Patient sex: M
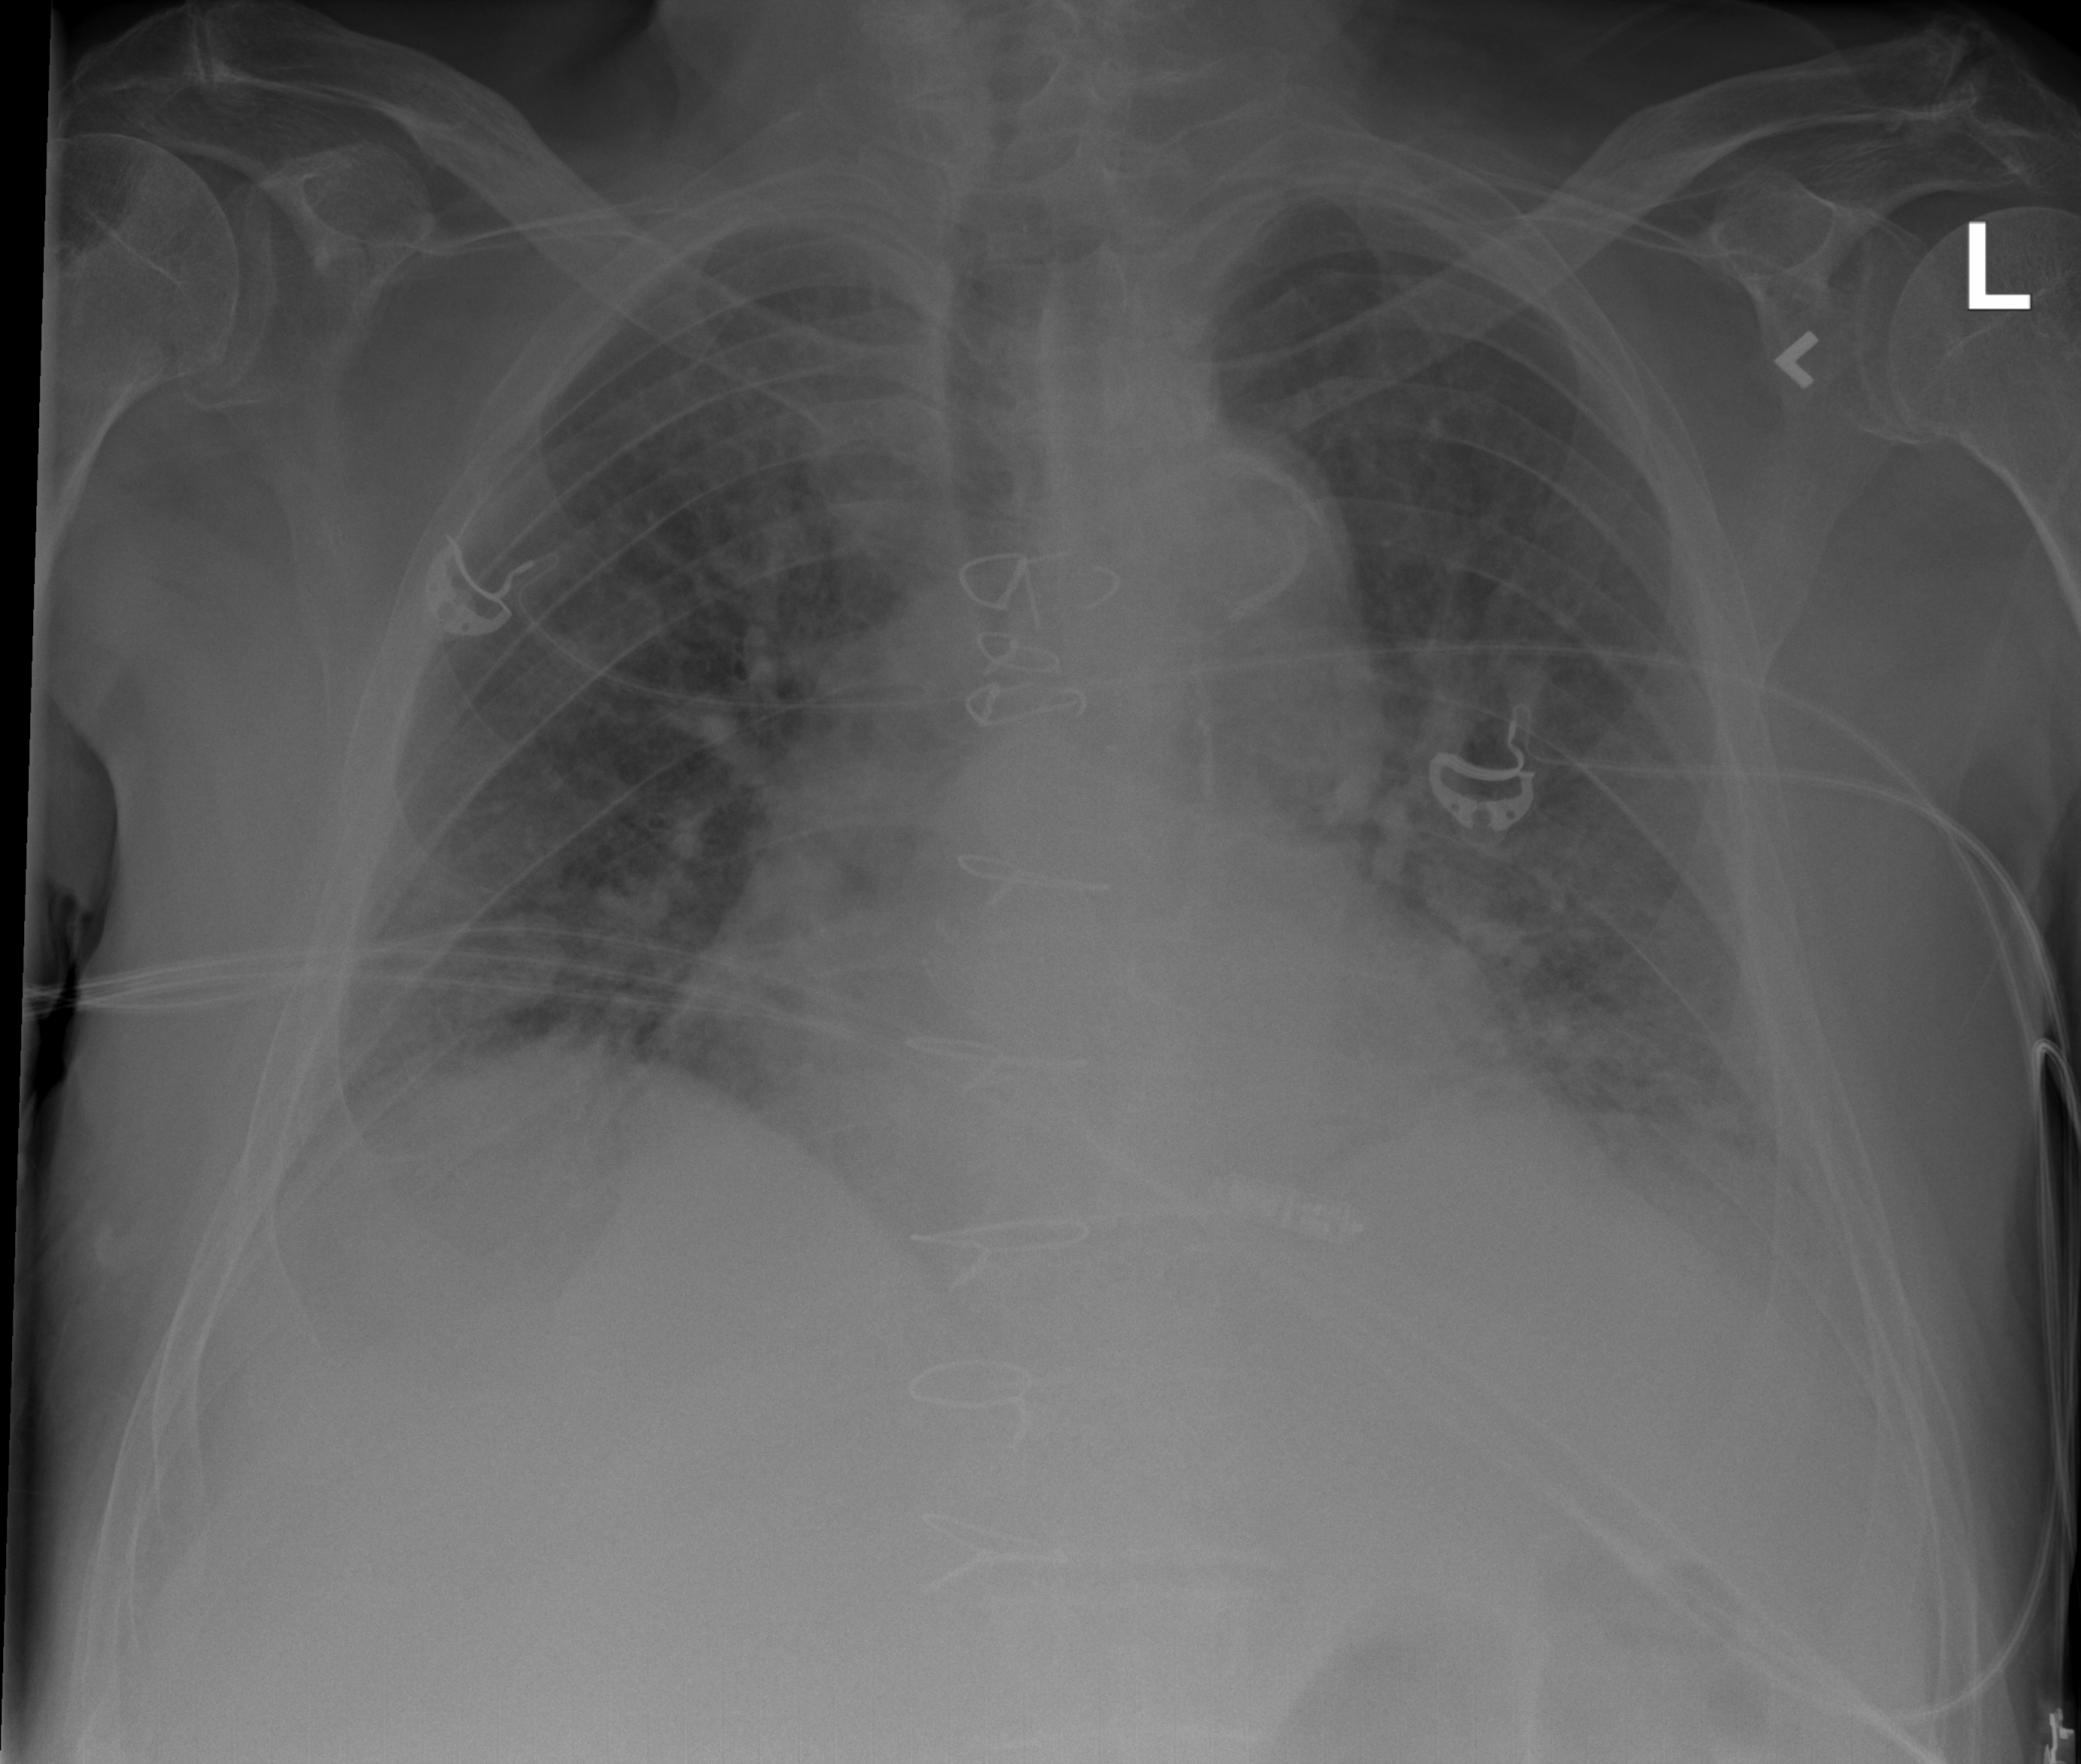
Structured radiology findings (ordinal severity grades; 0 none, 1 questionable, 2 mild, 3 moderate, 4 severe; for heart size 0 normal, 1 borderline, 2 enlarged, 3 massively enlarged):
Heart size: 2
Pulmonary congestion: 2
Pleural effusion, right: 2
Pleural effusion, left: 0
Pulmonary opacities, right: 2
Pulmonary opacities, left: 3
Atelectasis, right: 2
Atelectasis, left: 2